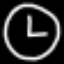
Label: clock